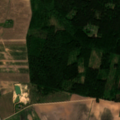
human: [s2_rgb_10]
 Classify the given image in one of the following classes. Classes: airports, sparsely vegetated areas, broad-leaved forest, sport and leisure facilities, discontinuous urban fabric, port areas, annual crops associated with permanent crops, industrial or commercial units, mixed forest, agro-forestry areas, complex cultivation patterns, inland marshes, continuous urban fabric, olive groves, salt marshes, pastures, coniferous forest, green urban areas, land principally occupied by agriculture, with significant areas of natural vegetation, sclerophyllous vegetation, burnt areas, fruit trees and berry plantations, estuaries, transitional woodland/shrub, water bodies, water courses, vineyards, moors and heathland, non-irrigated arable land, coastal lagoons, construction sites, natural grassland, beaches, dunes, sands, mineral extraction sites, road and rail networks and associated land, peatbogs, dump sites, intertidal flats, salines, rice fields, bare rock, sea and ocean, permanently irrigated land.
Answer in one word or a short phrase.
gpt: non-irrigated arable land, coniferous forest, mixed forest, transitional woodland/shrub